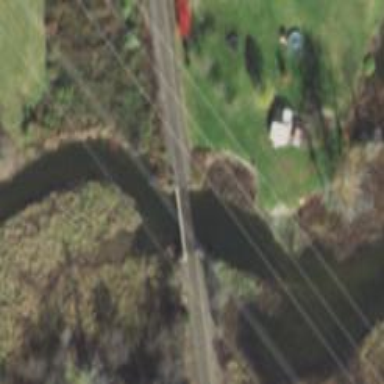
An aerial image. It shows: Railway bridge.